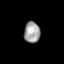
Tissue: lung
Cell type: Epithelial cells
Senescence score: 0.2119
Nuclear area (px): 328
Mean DAPI intensity: 161.168